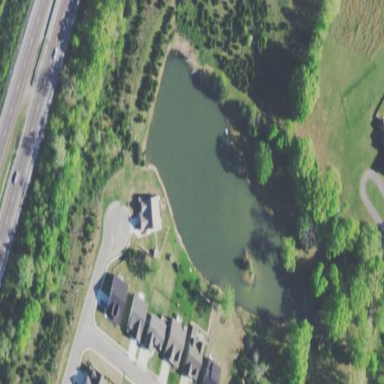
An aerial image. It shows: Pond surrounded by natural water.